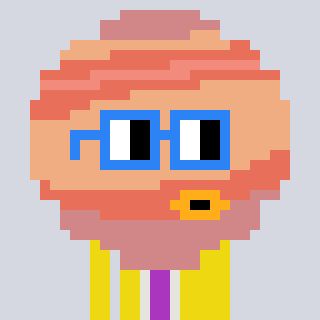
a pixel art character with square blue glasses, a jupiter-shaped head and a yellow-colored body on a cool background